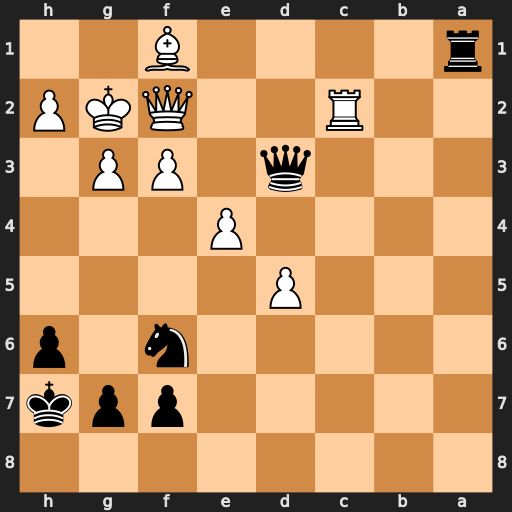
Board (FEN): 8/5ppk/5n1p/3P4/4P3/3q1PP1/2R2QKP/r4B2
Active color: b
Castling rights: -
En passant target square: -
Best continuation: Rxf1 Qxf1 Qxc2+